Interaction volume radius: 5 \u00c5
Interaction volume height: 10 \u00c5
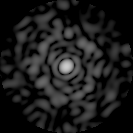
Disorder parameter: 0.8652